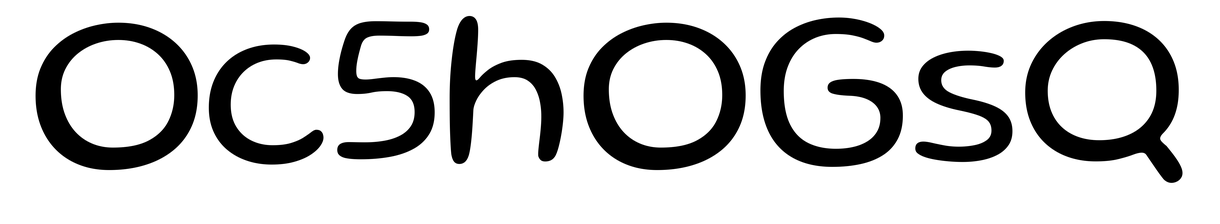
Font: Gluten_Light